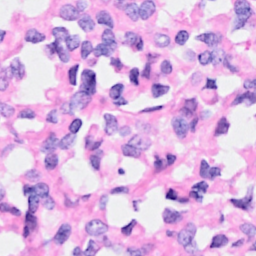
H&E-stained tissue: Breast